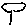
Label: tree